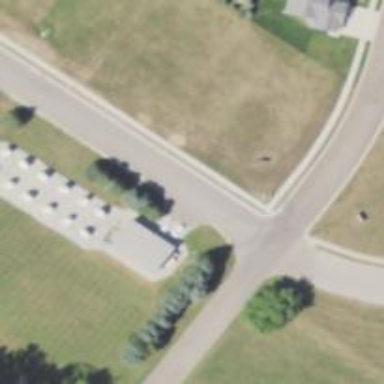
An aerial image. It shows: Unclassified road with asphalt surface. There is sidewalk on the left.